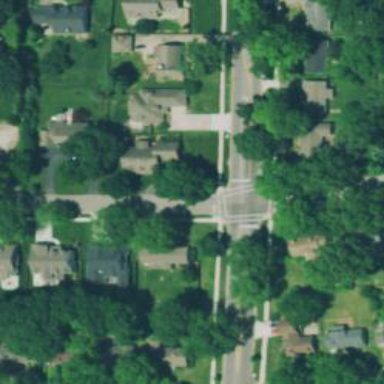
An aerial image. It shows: Solid crossing edge road marking.